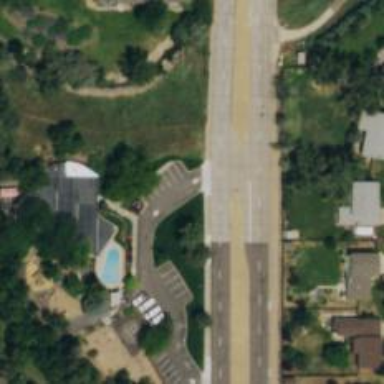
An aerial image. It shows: Secondary road with asphalt surface.